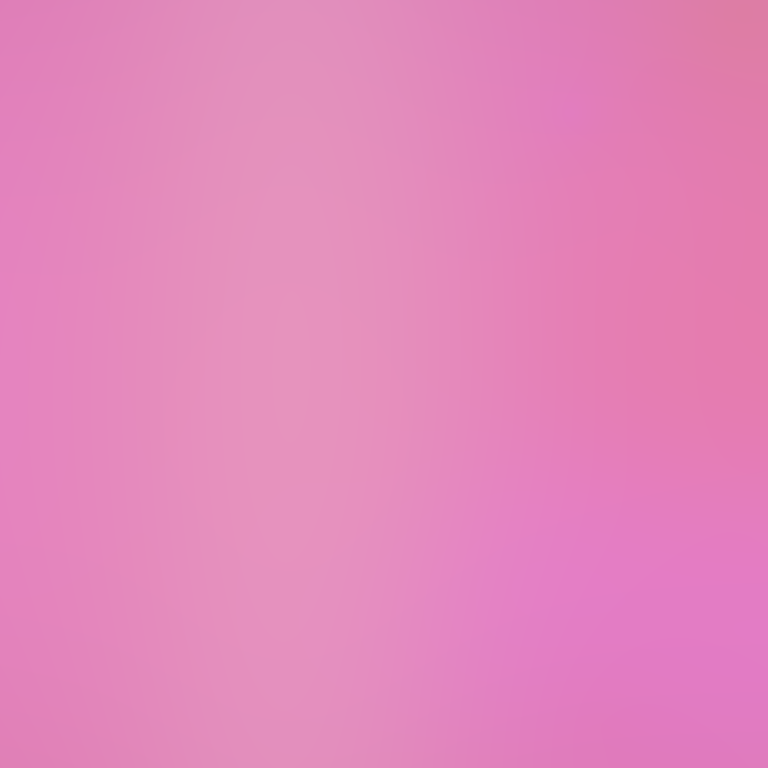
Abstract light effect, smooth gradient from soft pink to light magenta, calm atmosphere, diffuse glow, no room, no furniture, no objects.